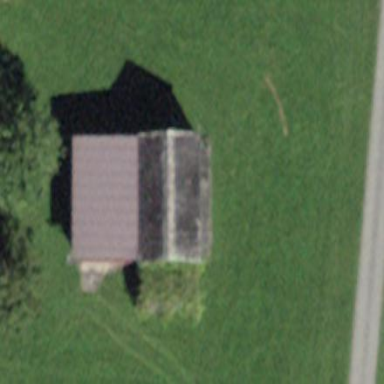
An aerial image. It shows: Cabin.